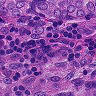
Metastatic tissue present: yes